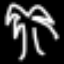
Label: palm tree